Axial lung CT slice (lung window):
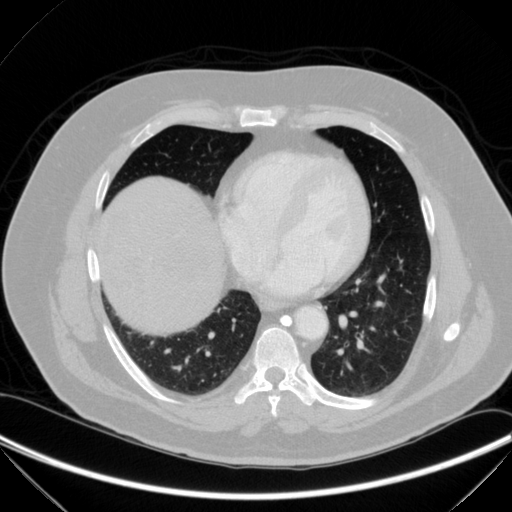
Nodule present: yes
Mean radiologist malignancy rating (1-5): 2.75